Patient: sex F, age 68
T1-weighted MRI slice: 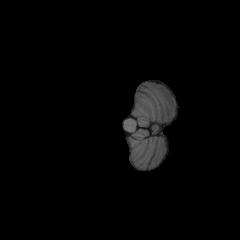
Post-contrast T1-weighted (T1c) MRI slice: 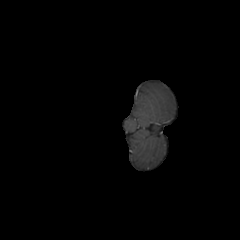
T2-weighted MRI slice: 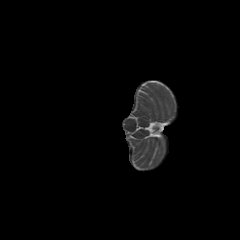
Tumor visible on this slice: no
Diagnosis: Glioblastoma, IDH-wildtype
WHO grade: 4